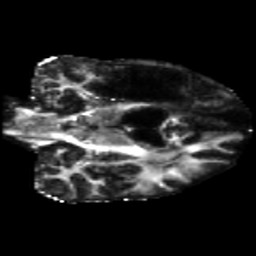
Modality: FA
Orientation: coronal
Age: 49
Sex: male
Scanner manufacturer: siemens
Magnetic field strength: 3 T
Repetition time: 5.47 s
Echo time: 0.0854 s